Field crop: maize
Growth stage: 2
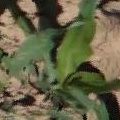
Species: maize